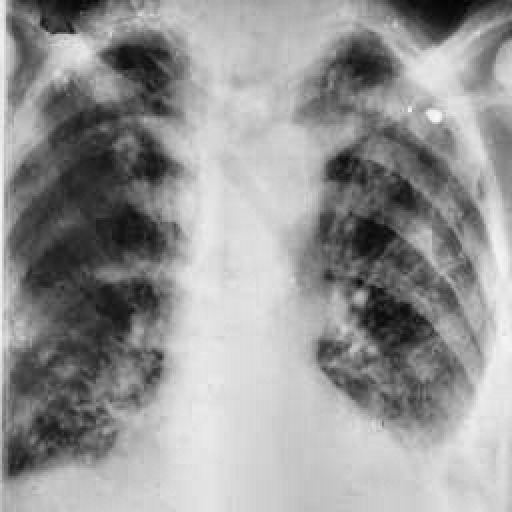
Finding: TUBERCULOSIS